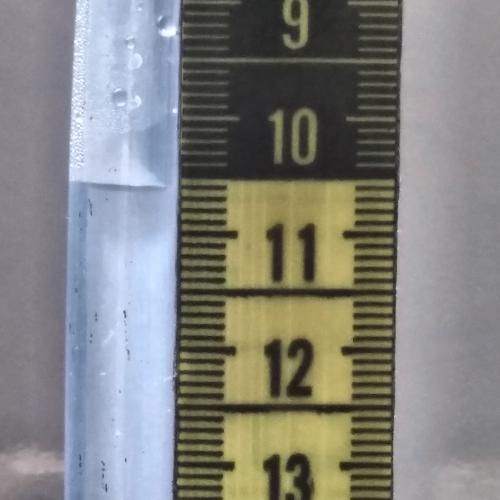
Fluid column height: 10.6 cm